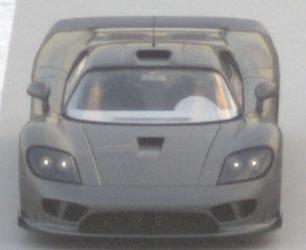
Make: Saleen
Model: S7
Detailed model: -
Model produced from: 2000
Model produced until: 2008
Doors: 2
Color: gray
Road condition: dry road
Daytime: sunrise or sunset
Contrast: low contrast